Field crop: tomato
Growth stage: 1
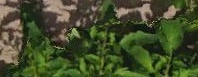
Species: tomato